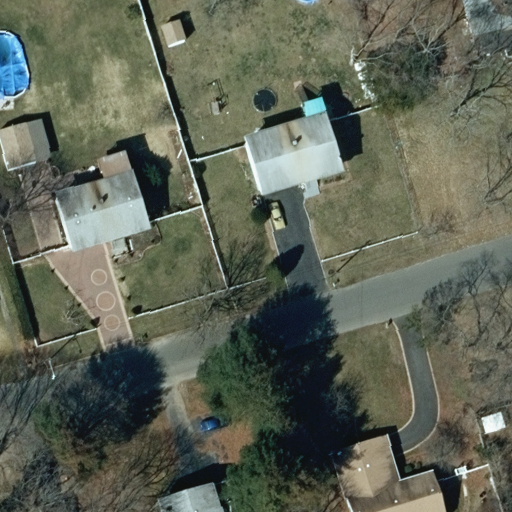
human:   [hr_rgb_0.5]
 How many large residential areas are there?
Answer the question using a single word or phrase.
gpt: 1

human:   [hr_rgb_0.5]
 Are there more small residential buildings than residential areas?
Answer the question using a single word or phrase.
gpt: no

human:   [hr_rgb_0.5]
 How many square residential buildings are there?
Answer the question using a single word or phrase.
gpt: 0

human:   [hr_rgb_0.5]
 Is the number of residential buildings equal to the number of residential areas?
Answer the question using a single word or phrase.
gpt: no

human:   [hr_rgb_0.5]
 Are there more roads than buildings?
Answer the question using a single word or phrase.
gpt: no

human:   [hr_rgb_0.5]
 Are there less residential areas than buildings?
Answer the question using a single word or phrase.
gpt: yes

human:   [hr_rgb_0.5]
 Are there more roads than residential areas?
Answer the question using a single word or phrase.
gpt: no

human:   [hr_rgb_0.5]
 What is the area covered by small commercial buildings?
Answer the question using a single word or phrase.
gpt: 0m2

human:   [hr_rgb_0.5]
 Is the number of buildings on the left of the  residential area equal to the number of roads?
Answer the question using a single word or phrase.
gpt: no

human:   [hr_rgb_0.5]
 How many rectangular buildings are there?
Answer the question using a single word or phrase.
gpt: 3

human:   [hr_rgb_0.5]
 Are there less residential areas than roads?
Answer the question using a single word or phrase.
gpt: no

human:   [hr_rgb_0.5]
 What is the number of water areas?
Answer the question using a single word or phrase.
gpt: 0

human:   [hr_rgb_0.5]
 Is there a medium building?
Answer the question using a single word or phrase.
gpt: yes

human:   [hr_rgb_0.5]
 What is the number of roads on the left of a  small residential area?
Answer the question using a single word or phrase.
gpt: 0

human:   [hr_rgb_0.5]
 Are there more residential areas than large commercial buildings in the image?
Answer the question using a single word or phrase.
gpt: yes

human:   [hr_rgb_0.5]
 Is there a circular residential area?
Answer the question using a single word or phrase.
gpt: no

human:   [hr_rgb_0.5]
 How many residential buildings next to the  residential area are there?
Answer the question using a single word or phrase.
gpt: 5

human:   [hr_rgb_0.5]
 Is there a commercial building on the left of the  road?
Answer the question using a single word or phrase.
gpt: no

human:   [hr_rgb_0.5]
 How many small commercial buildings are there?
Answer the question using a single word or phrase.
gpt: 0

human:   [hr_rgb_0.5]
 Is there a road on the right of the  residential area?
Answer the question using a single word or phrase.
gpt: no

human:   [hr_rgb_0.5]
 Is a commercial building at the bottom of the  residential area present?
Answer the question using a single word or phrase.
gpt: no

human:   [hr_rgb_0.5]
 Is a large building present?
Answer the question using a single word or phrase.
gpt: no

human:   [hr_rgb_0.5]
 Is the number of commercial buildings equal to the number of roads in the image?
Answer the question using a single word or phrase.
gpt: no

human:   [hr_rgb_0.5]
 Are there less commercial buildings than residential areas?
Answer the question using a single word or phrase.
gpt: yes

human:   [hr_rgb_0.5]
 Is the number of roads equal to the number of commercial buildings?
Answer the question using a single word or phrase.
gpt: no

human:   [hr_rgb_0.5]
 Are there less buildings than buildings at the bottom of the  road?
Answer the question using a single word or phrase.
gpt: no

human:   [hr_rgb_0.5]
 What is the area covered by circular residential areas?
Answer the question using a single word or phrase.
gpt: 0m2

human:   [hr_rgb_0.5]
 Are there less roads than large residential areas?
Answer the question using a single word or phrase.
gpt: no

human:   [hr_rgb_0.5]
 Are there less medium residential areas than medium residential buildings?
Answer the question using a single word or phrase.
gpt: yes

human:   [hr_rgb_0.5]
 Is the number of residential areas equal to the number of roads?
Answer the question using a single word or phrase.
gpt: yes

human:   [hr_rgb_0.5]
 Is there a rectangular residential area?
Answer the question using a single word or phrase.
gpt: yes

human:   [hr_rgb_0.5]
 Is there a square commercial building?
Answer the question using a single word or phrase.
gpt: no

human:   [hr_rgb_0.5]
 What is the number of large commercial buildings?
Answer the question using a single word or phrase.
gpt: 0

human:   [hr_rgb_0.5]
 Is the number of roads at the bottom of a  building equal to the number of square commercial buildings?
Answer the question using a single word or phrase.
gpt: no

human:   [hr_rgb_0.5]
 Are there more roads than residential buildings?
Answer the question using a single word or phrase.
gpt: no

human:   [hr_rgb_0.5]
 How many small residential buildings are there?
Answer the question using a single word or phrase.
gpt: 1